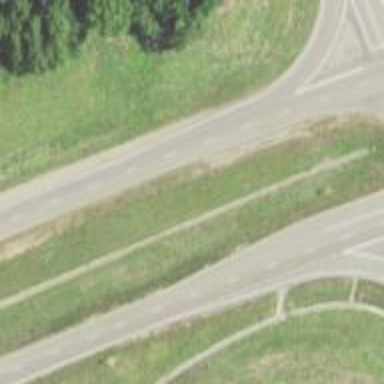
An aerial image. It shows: This image shows trunk highway that functions as expressway.